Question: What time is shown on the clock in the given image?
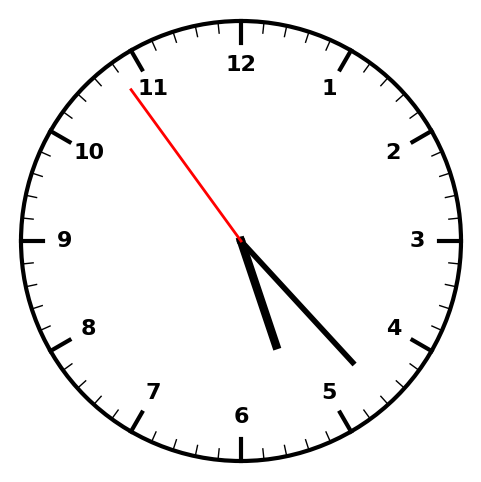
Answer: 05:22:54